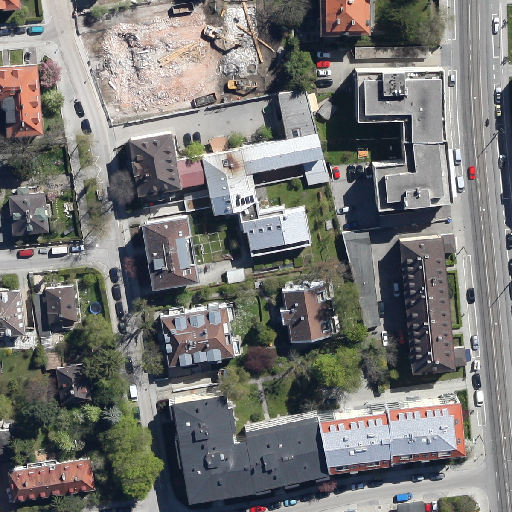
Referring expression: car in the parking area